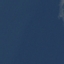
Land use / land cover class: SeaLake